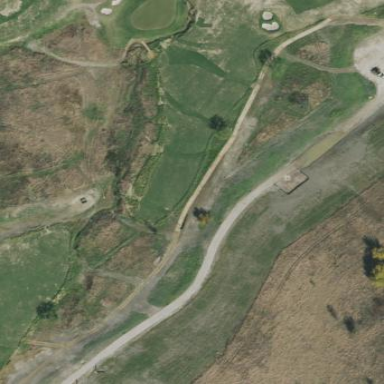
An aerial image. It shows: Golf tee.